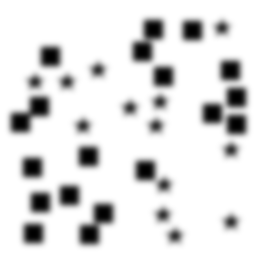
Squares: 19
Triangles: 0
Stars: 13
Total shapes: 32